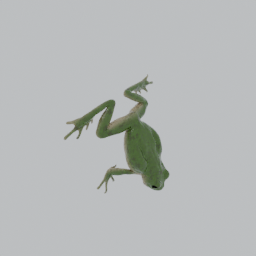
Label: animals